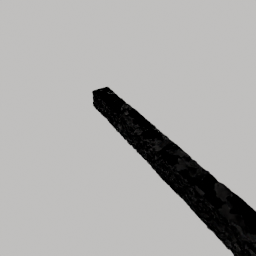
Label: architecture